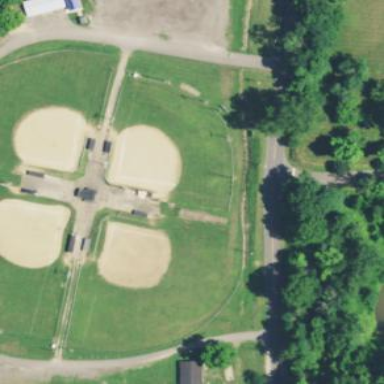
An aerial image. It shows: Baseball pitch for leisure land.